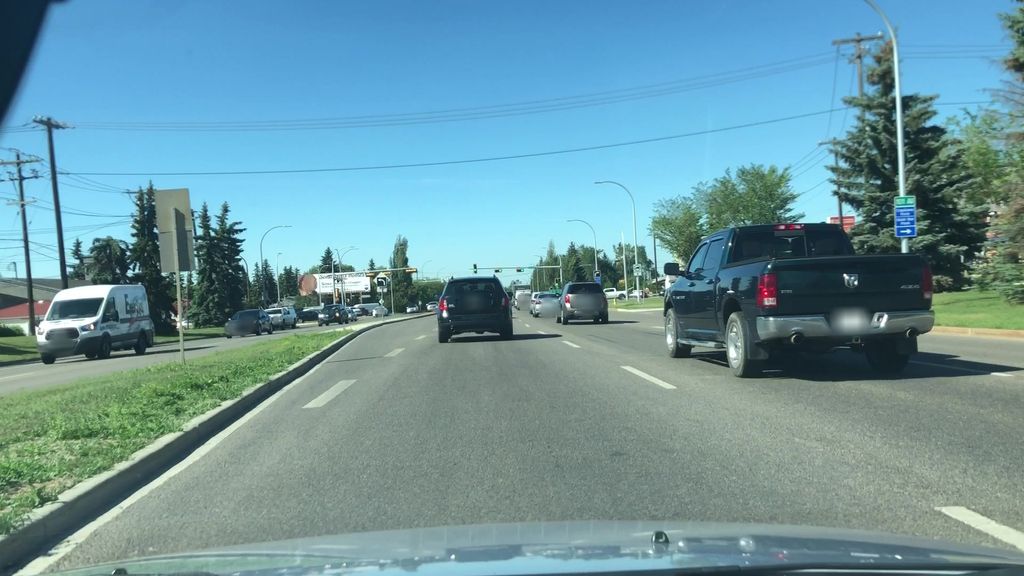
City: edmonton